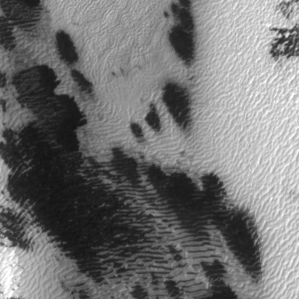
Label: frost